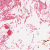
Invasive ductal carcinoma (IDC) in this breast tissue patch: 0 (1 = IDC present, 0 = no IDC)